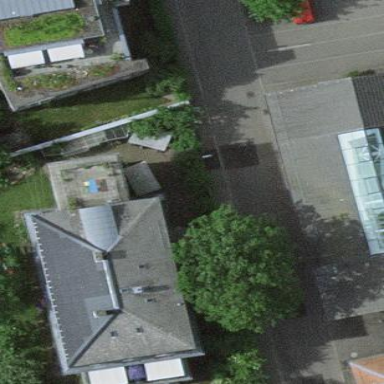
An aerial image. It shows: Building with mansard roof.